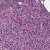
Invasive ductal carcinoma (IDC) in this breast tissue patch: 1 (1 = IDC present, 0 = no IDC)